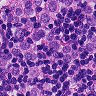
Metastatic tissue present: yes